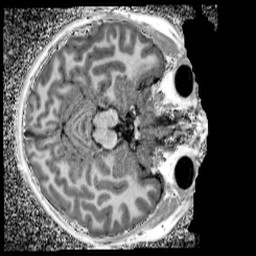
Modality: UNIT1_denoised
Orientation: axial
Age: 11
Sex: male
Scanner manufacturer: siemens
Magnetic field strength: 3 T
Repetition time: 4 s
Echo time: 0.00299 s